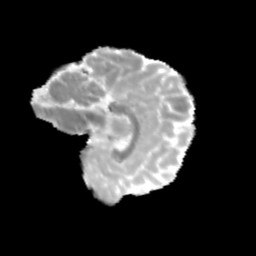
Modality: MD
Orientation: sagittal
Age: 13
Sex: male
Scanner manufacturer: siemens
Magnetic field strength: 3 T
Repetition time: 3.8 s
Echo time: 0.07 s